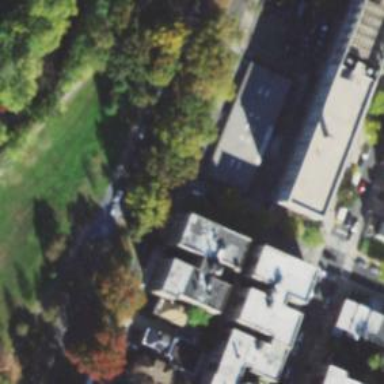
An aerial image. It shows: School.